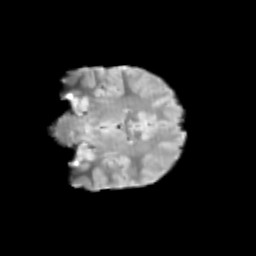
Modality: T2w
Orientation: coronal
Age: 10
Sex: male
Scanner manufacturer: siemens
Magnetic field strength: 3 T
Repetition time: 3.8 s
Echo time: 0.07 s